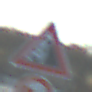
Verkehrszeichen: SteinschlagRechts
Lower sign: UeberholverbotKraftfahrzeuge
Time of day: SunriseSunset
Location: Outdoor (Nature)
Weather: Clear
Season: Winter
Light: Natural